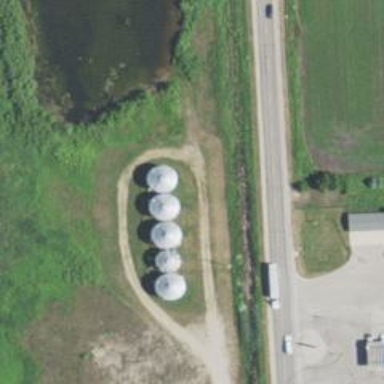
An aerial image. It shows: Silo.